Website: bh-photo
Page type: customer-info-address
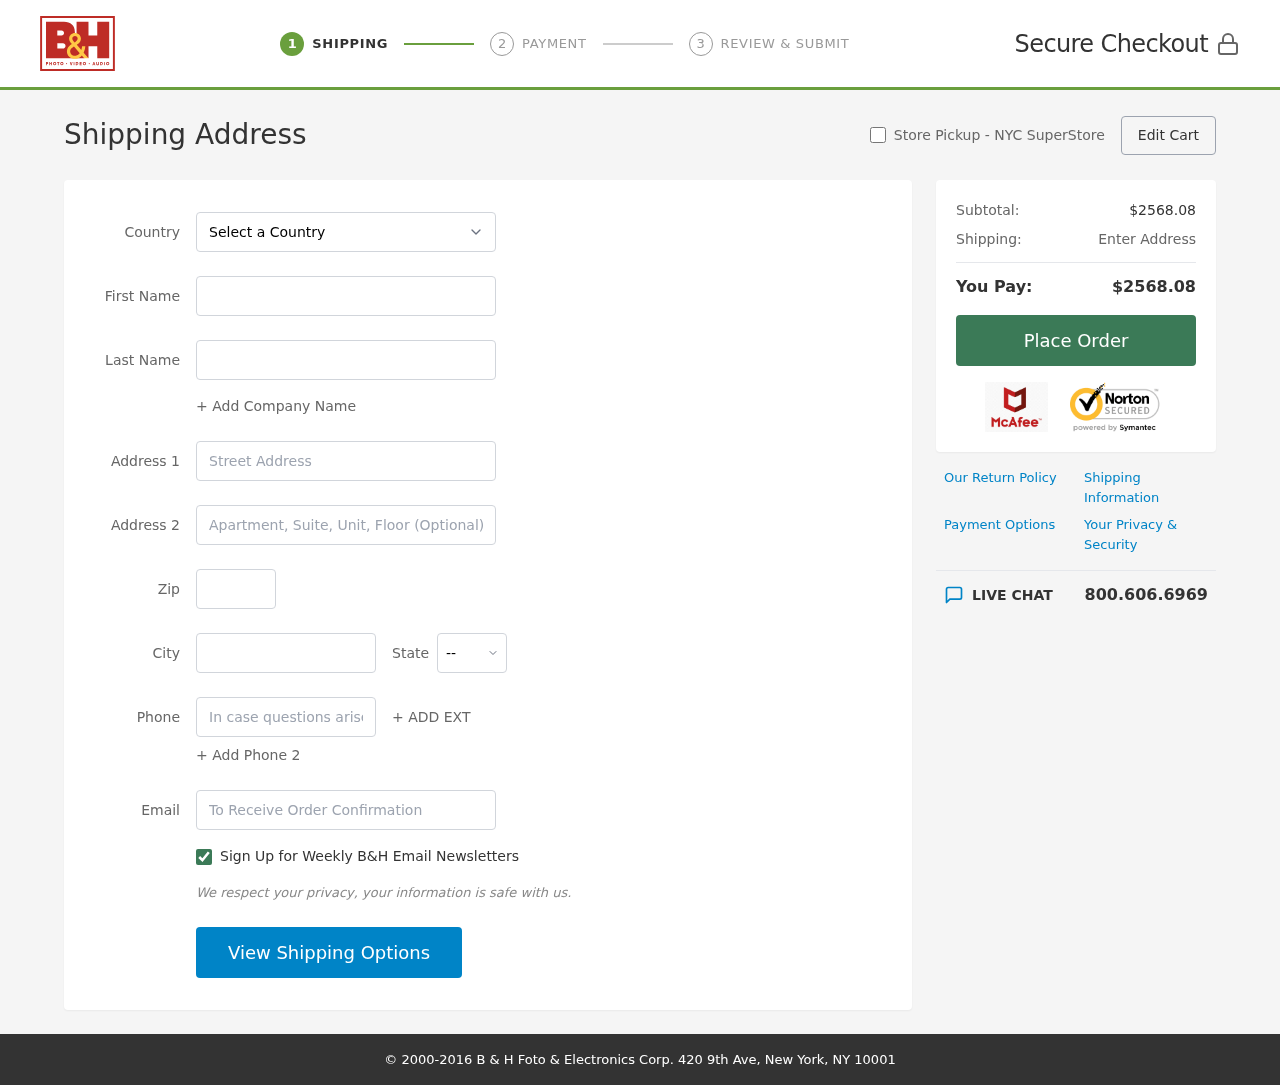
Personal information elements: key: PII_CITY
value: Michaeltown
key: PII_COUNTRY
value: United States
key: PII_EMAIL
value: kphelps@hotmail.com
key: PII_FIRSTNAME
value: Kendra
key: PII_LASTNAME
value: Phelps
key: PII_PHONE
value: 5147067717
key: PII_POSTCODE
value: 16164
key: PII_STATE_ABBR
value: KY
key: PII_STREET
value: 2011 Andrews Bypass Suite 976
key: PII_STREET2
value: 955 James Plains Suite 834
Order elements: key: ORDER_SUBTOTAL
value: $2568.08
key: ORDER_TOTAL
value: $2568.08